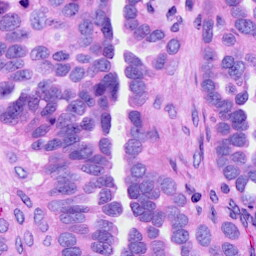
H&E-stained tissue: Ovarian